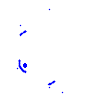
Particle: electron